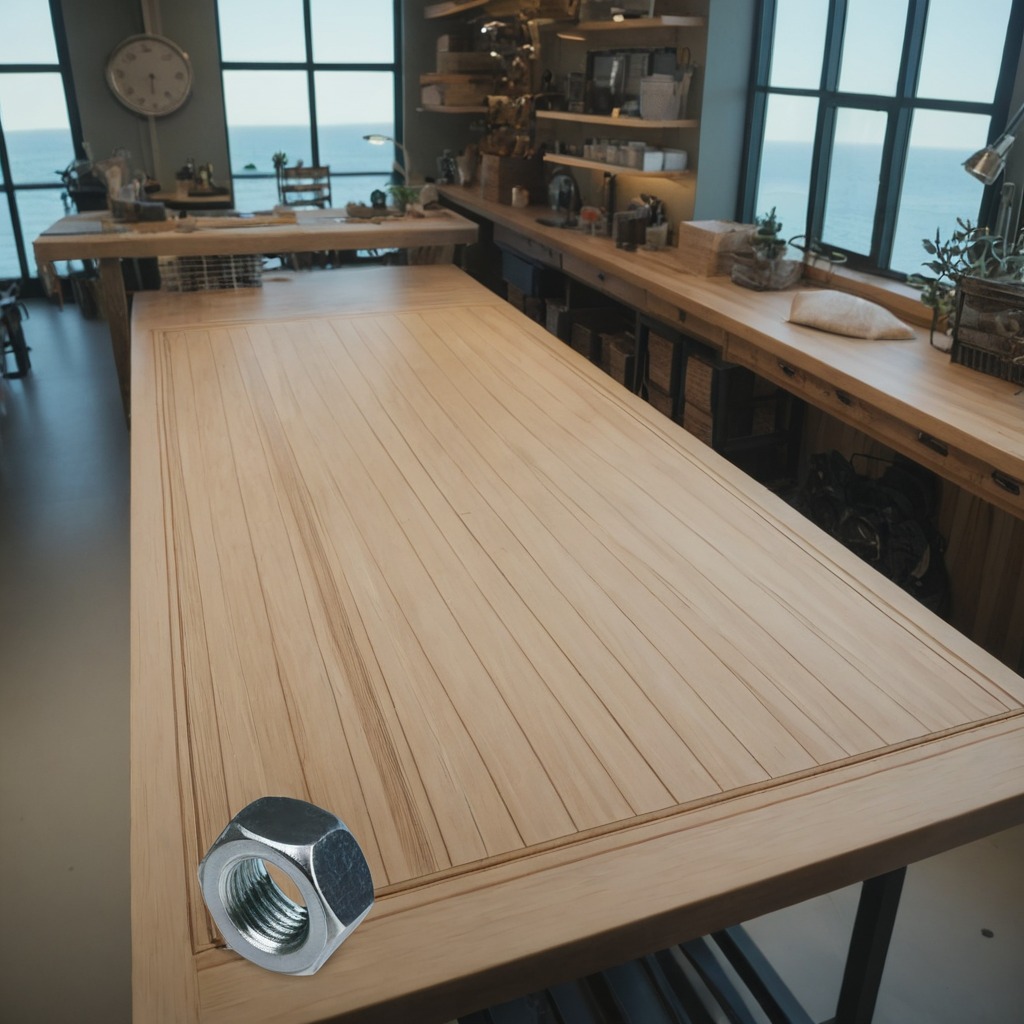
A metal nut is lying on a workbench inside a coastal fishing gear workshop.